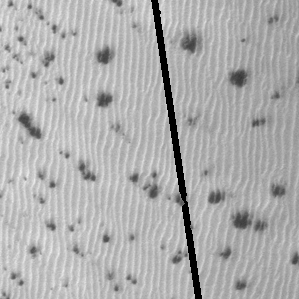
Label: frost